Question: How I can handle the windows 7 taskbar to get an effect like the image from a .Net 2 based application?

Thank you
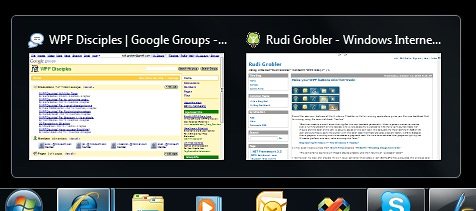
Answer: <URL>
It's an attempt to wrap the functions exposed in newer versions of the native Windows API so that you can call them easily from a managed .NET application. Specifically, it supports "Jump Lists, Icon Overlay, Progress Bar, Tabbed Thumbnails, and Thumbnail Toolbars" for the new Windows 7 taskbar.
Unfortunately, you won't be able to use the library from your .NET 2.0 application, as it requires a minimum version of 3.5 SP1. But you could certainly download the project and check out the code that they've used to implement the features, then write the P/Invoke definitions yourself. I can't think of anything that would prevent you from doing this in version 2.0 of the Framework.